Question: I have designed a myisam table for full text search purpose.

I have define full text for 'customer_code' column. 'customer_code' is 'varchar(20)'. It only search for "1234" and "0011" but not for "123" and "456".
My sql query is:
'''
SELECT *
FROM tbl_customer
WHERE MATCH(tbl_customer.customer_code) AGAINST('123')
'''
Do i have to define some more for it?
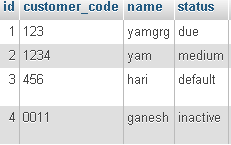
Answer: It may not work because of the word length being specified on
<URL>
So in debian/ubuntu its usually
You need to set the min length there. In your case I suppose its 4 so you need to set it less than that.
Make sure after resetting the word length to restart the mysql. In addition you may need to drop the indexes and rebuilt or repair the table.
More over there are different way you can use wild card on full text search. Check the following this might help you.
<URL>
In WAMP you can find the configuration file on WAMP wizard or in
'''
\wampin\mysql\mysql{version}\my.ini
'''